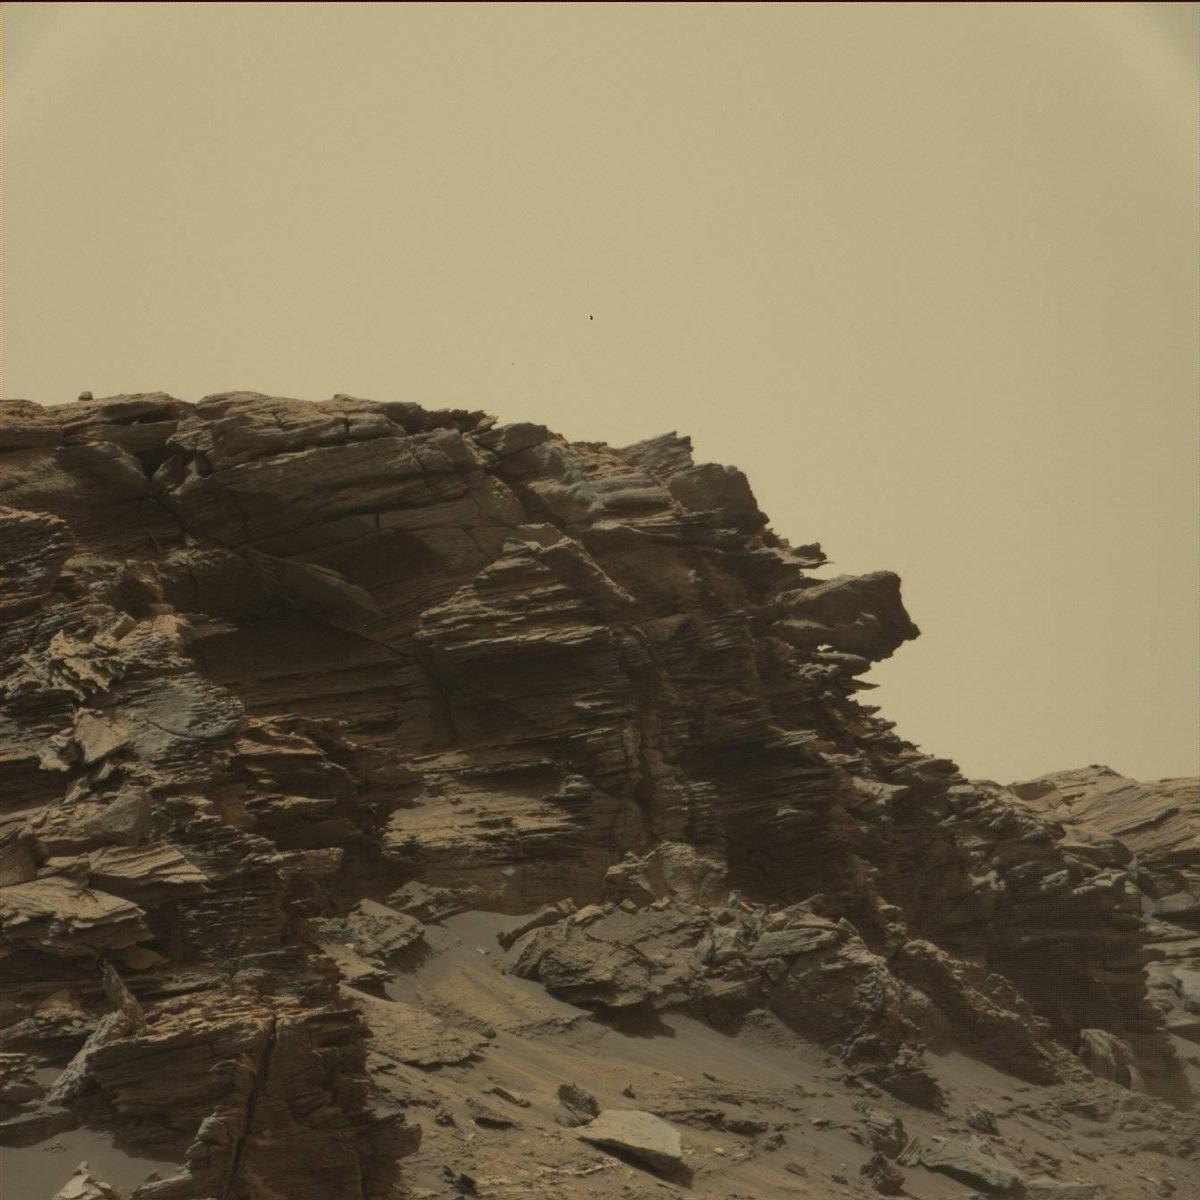
Terrain classes present: Bedrock, Sand / Soil, Sky